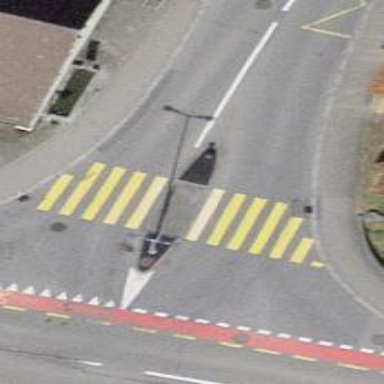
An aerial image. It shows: Uncontrolled zebra crossing with island. The crossing is marked with zebra stripes.